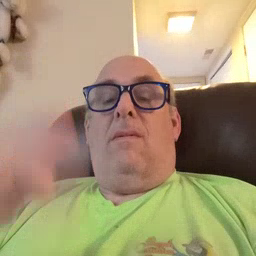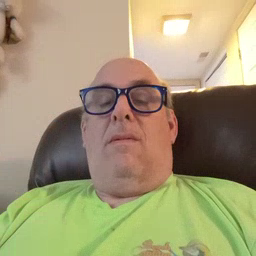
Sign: open